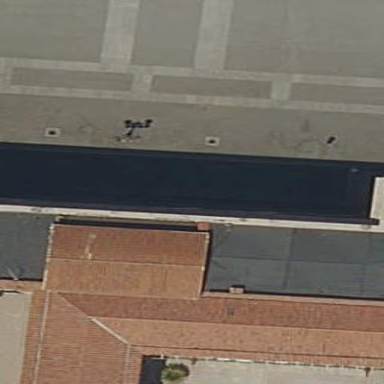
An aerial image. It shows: Building part with flat roof.